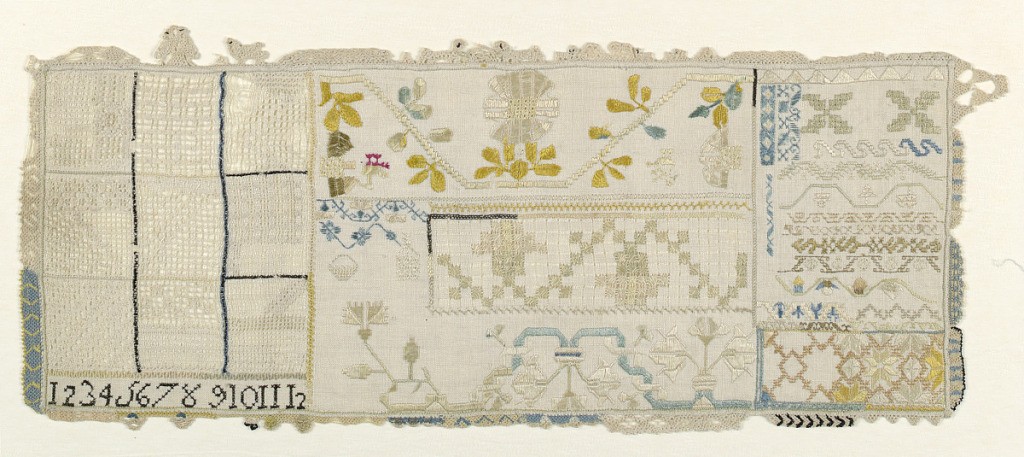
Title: Sampler
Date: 19th century
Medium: silk and linen embroidery, linen foundation Technique: satin, eyelet buttonhole, four-sided, long-armed cross, stem, herringbone, cross, double running, and aztec stitches on plain weave; edging of needle made looping
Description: Numerals and assorted designs. The needle lace edging has several patterns including animals.